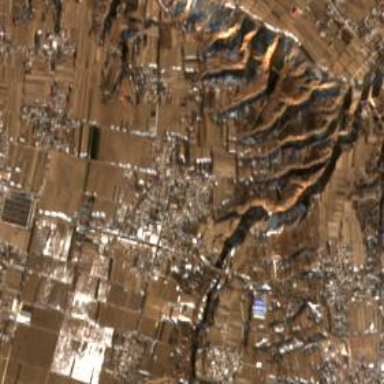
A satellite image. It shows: Ethnic township within town.